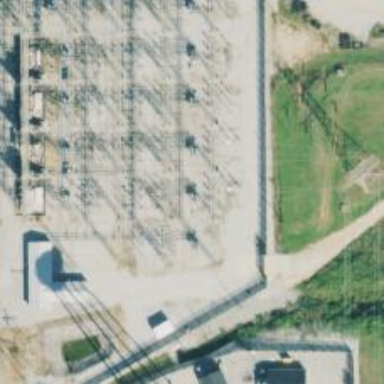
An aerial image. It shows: Switch used for power control.